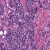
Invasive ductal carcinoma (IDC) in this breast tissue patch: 1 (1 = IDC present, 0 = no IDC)